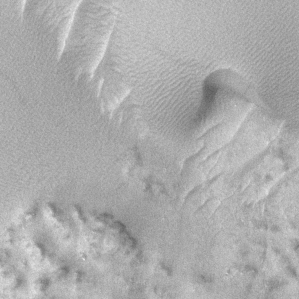
Label: frost